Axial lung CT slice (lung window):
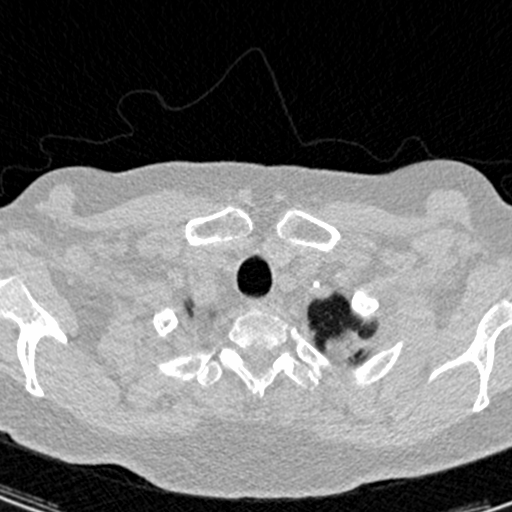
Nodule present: no